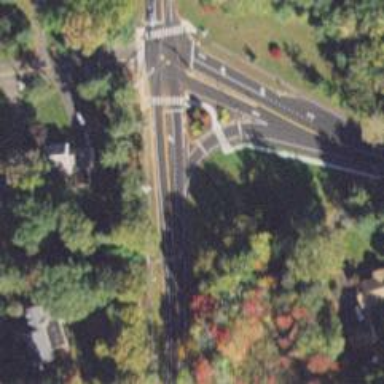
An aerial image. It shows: Tertiary link road with detached sidewalk.